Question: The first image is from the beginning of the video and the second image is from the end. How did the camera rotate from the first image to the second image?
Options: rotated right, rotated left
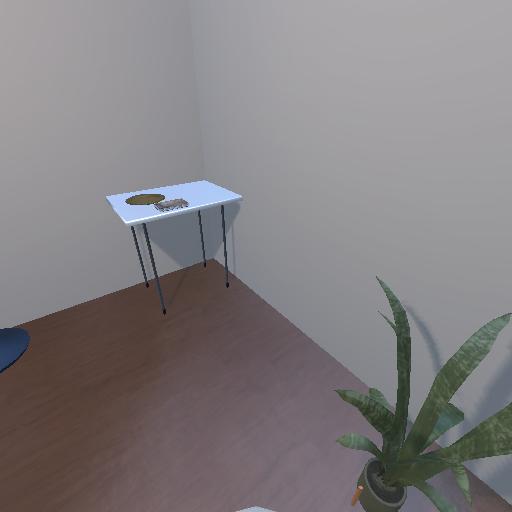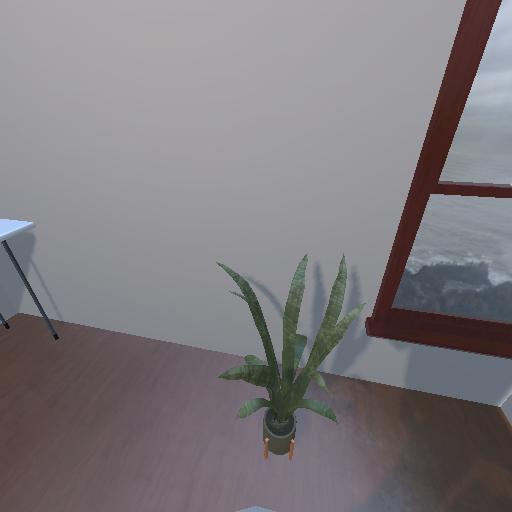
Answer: rotated right